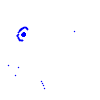
Particle: electron